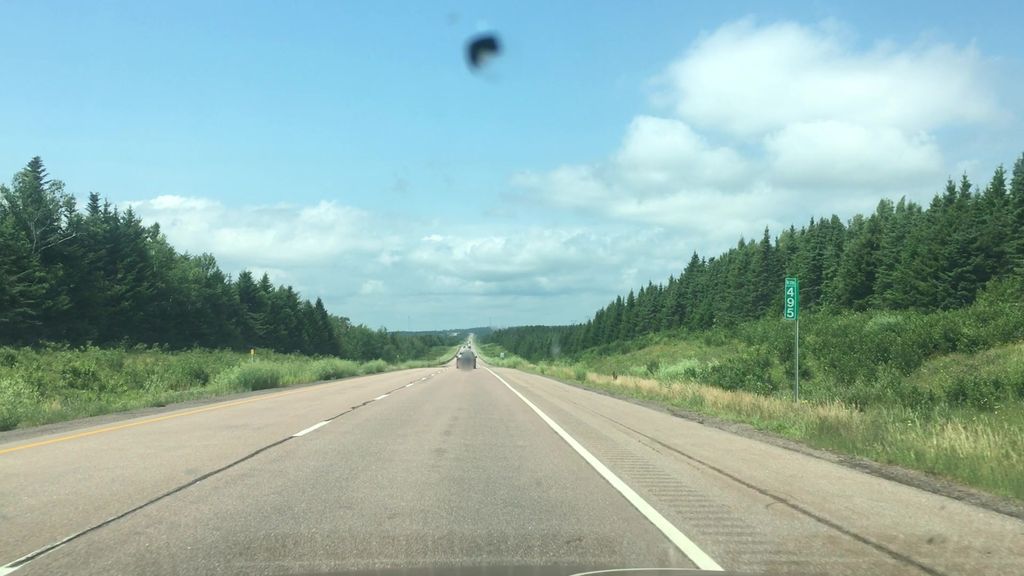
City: charlottetown